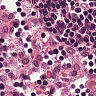
Metastatic tissue present: no